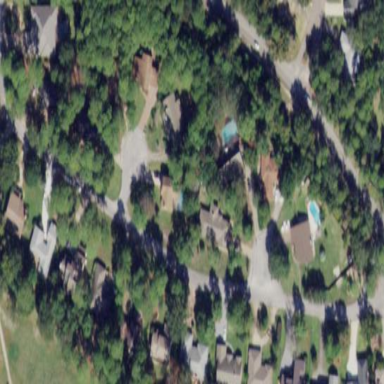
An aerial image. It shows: Residential area consisting of single-family homes.